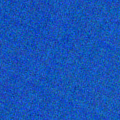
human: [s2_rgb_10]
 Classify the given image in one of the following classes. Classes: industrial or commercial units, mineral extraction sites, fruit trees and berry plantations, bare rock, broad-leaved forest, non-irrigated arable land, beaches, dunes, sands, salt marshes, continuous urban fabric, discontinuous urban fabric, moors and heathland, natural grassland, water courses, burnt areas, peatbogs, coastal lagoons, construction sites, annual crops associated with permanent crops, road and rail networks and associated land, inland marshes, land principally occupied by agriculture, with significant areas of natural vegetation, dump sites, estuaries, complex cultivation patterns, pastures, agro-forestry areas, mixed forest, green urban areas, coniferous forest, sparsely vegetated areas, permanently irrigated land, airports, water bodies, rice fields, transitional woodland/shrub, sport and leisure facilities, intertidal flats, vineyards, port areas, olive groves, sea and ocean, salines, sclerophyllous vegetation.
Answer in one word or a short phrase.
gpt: sea and ocean